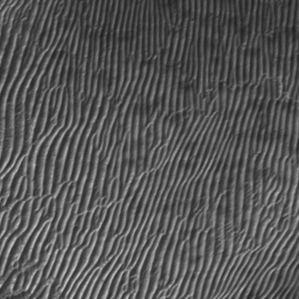
Label: frost